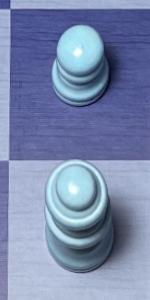
Label: Queen_White